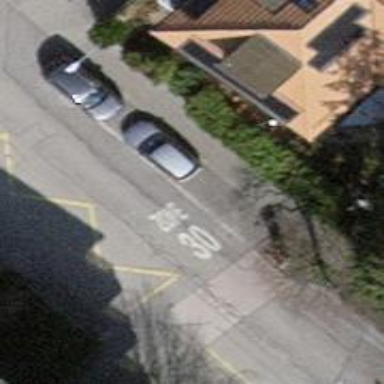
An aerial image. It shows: Bus stop with designated stop position for public transport.